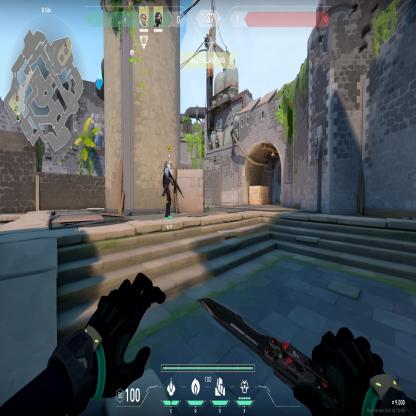
Label: teammate